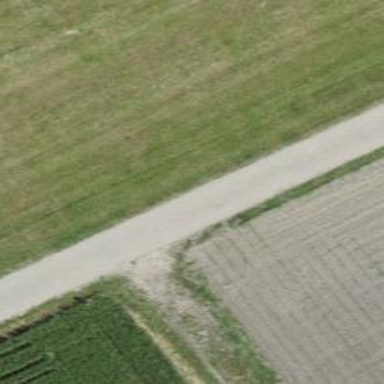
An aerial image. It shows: Asphalt track with grade1 quality.